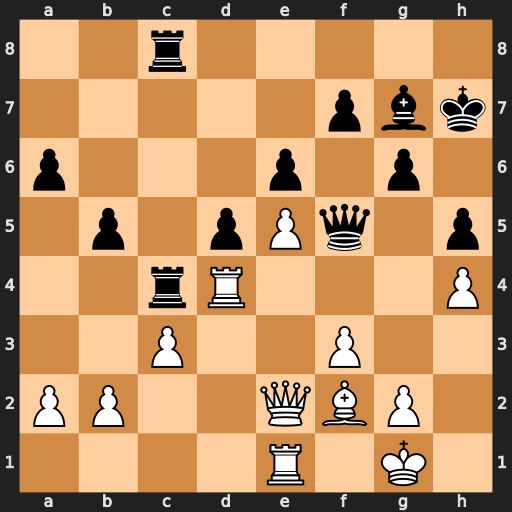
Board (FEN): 2r5/5pbk/p3p1p1/1p1pPq1p/2rR3P/2P2P2/PP2QBP1/4R1K1
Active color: w
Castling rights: -
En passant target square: -
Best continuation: g4 Qxe5 Qxe5